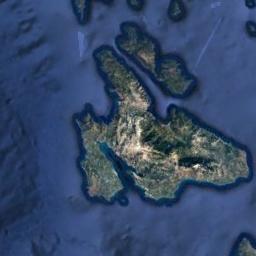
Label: island